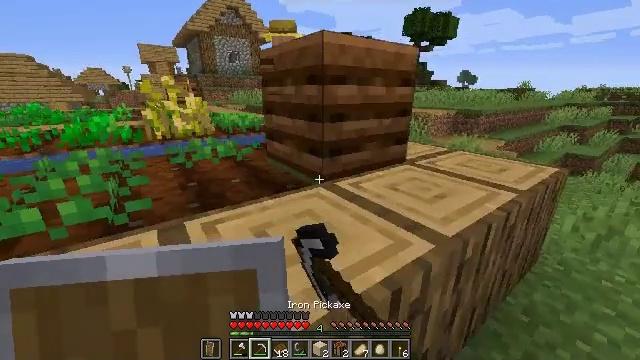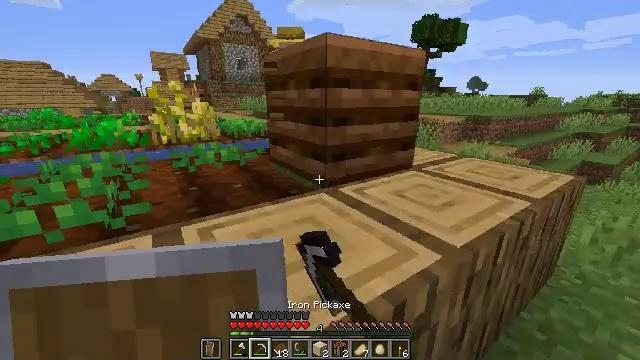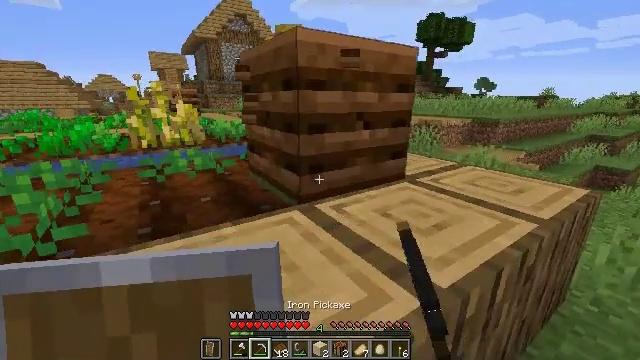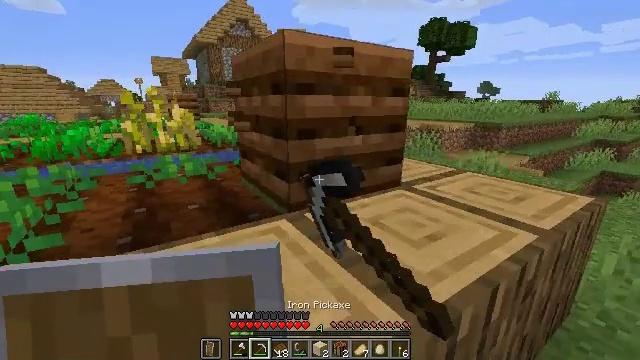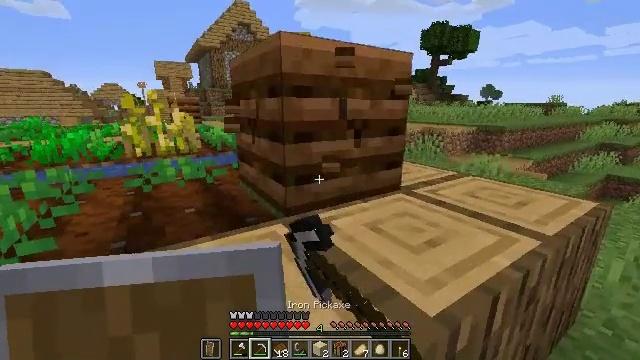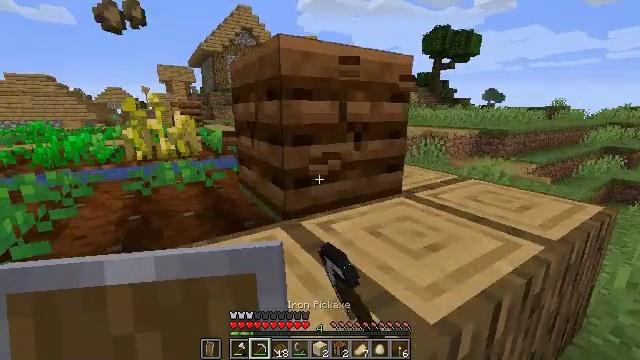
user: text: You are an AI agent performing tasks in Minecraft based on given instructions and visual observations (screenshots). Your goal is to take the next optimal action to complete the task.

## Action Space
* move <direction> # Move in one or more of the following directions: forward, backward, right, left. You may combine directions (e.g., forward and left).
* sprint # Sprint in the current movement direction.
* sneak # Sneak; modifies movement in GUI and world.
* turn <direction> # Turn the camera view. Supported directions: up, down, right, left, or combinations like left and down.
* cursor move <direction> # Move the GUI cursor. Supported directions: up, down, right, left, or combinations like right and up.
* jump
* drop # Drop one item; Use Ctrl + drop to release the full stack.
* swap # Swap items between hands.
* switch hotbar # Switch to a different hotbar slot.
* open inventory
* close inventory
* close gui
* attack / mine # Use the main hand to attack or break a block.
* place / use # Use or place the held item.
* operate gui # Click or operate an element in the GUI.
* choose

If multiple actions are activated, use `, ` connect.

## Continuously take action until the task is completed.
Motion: motion action
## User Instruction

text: Mine beetroots from the garden.
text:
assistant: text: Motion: turn left and up, attack / mine
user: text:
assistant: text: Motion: attack / mine
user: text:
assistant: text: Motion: turn up, attack / mine
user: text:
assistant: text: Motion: attack / mine
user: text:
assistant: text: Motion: attack / mine
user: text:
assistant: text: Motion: attack / mine